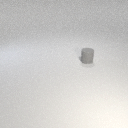
small gray rubber cylinder